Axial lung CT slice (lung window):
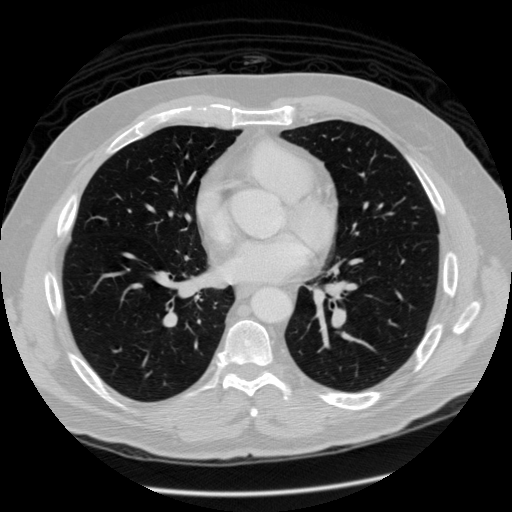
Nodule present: no